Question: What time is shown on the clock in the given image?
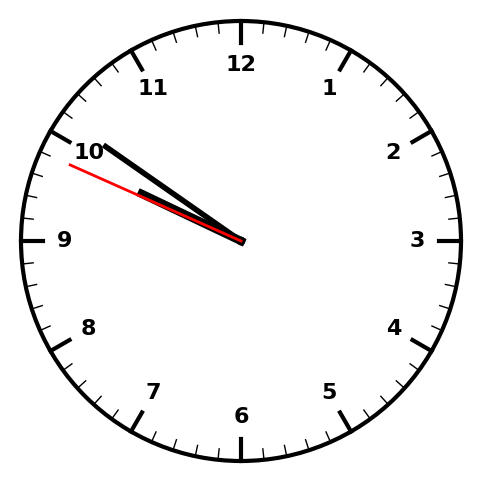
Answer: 09:50:49